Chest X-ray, PA view. Patient: 31 years old, sex M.
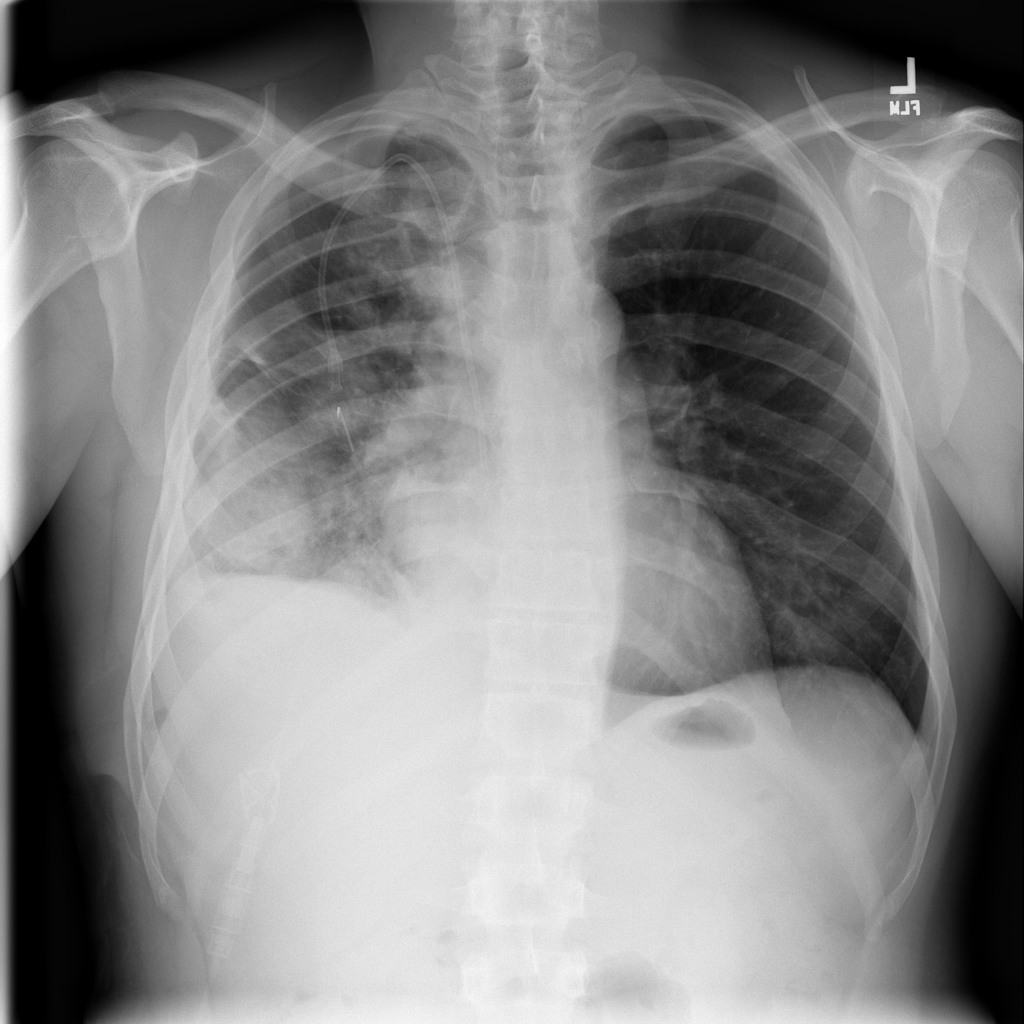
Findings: Infiltration